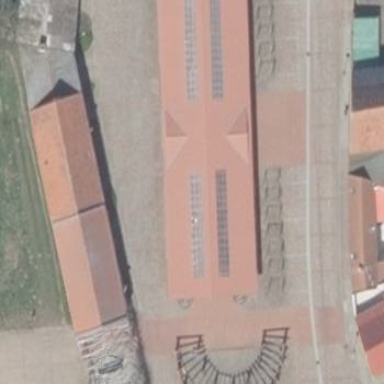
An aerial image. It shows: View of roof of building.